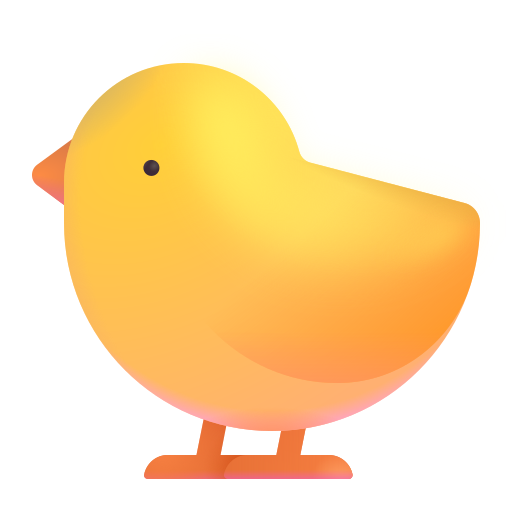
baby chick color